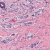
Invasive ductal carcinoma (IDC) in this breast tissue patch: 0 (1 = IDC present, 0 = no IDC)